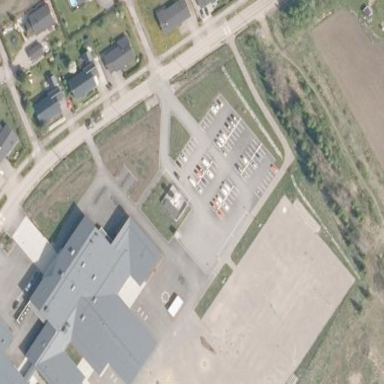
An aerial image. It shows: Parking area.